Field crop: maize
Growth stage: 1
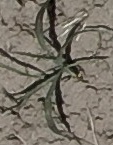
Species: sorghum